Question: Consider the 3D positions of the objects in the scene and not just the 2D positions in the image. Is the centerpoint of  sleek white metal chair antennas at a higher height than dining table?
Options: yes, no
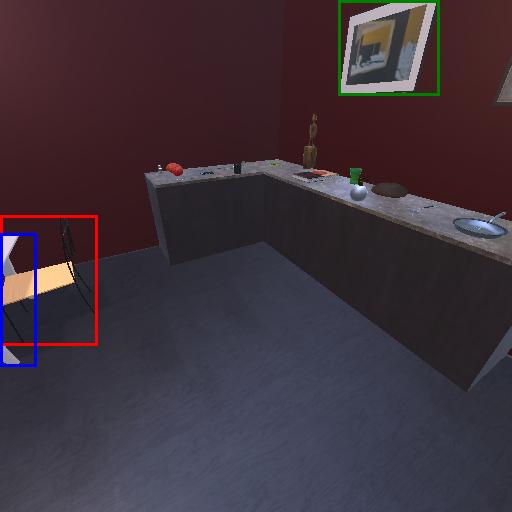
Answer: yes